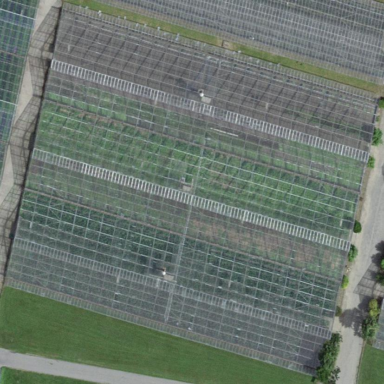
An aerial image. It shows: Greenhouse.